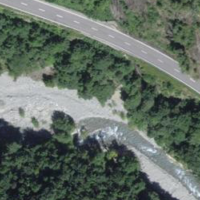
EUNIS habitat code: 44
Species observed at this site:
Argynnis paphia